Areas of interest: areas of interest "Transportation stations"
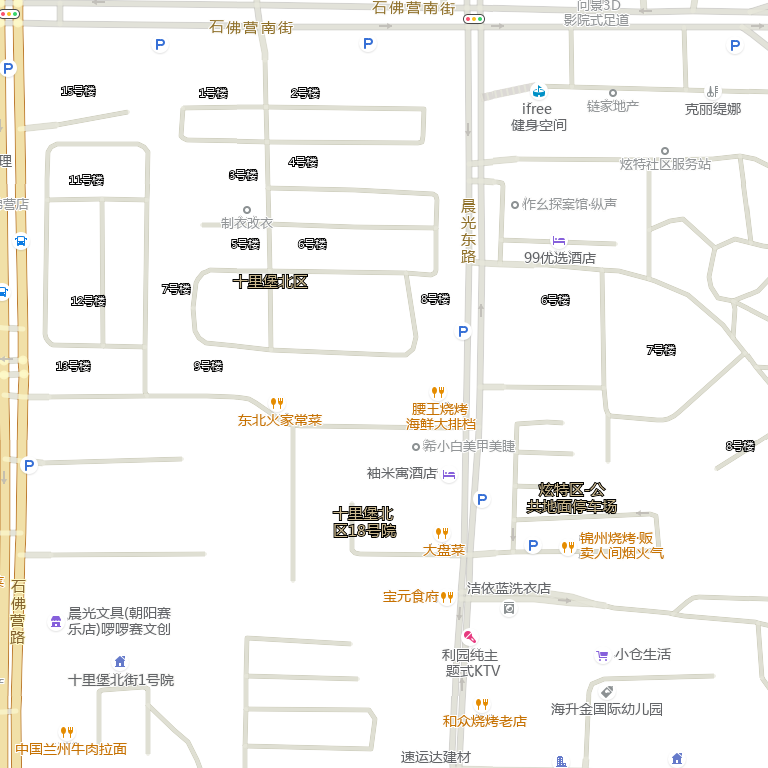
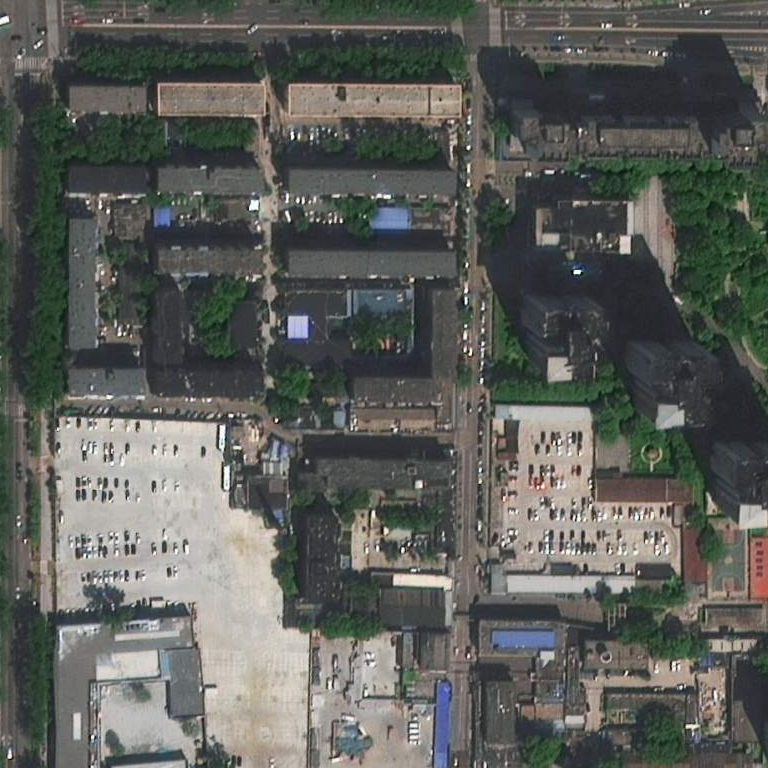